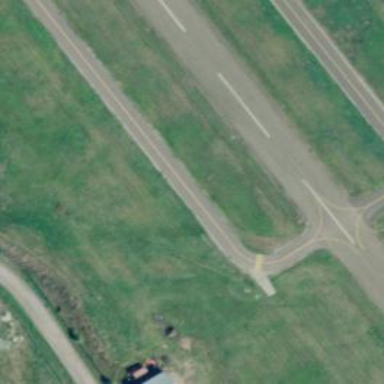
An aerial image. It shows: Taxiway at the airport with asphalt surface.